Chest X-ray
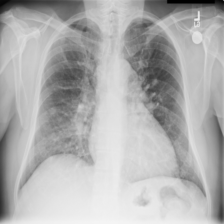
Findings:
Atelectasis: negative
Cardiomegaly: negative
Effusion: negative
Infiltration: negative
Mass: negative
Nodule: positive
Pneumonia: negative
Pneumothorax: negative
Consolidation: negative
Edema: negative
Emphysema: negative
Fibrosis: negative
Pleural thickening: negative
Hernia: negative